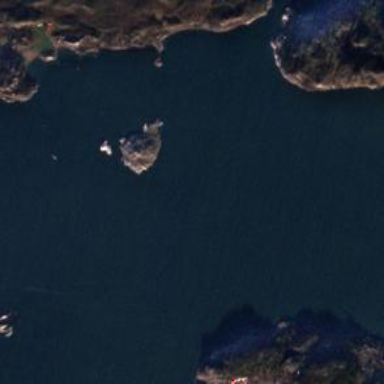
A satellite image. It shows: Beautiful bay with natural surroundings.